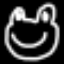
Label: frog